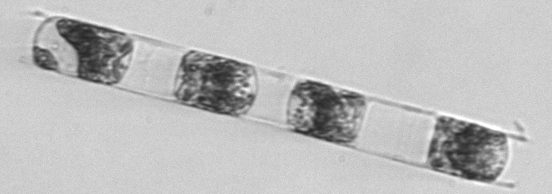
Label: Hemiaulus